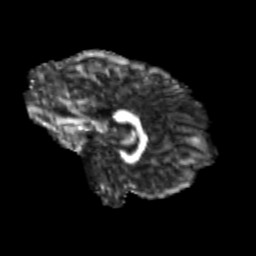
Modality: FA
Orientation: sagittal
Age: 19
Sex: male
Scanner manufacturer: siemens
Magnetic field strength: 3 T
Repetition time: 3.5 s
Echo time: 0.113 s